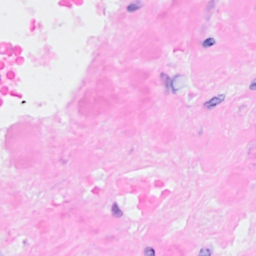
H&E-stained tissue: Breast